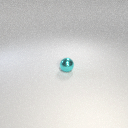
small cyan metal sphere